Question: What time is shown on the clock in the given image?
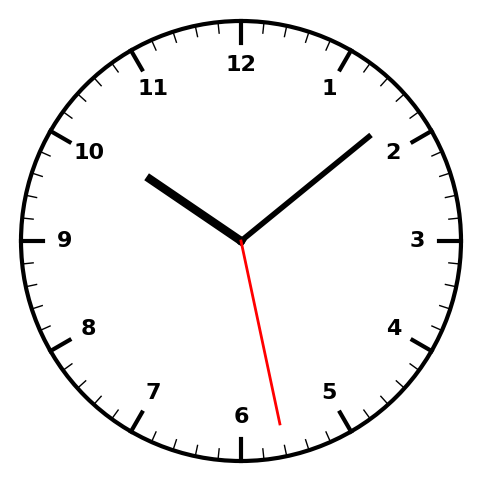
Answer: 10:08:28